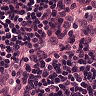
Metastatic tissue present: no